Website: crate-barrel
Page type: payment
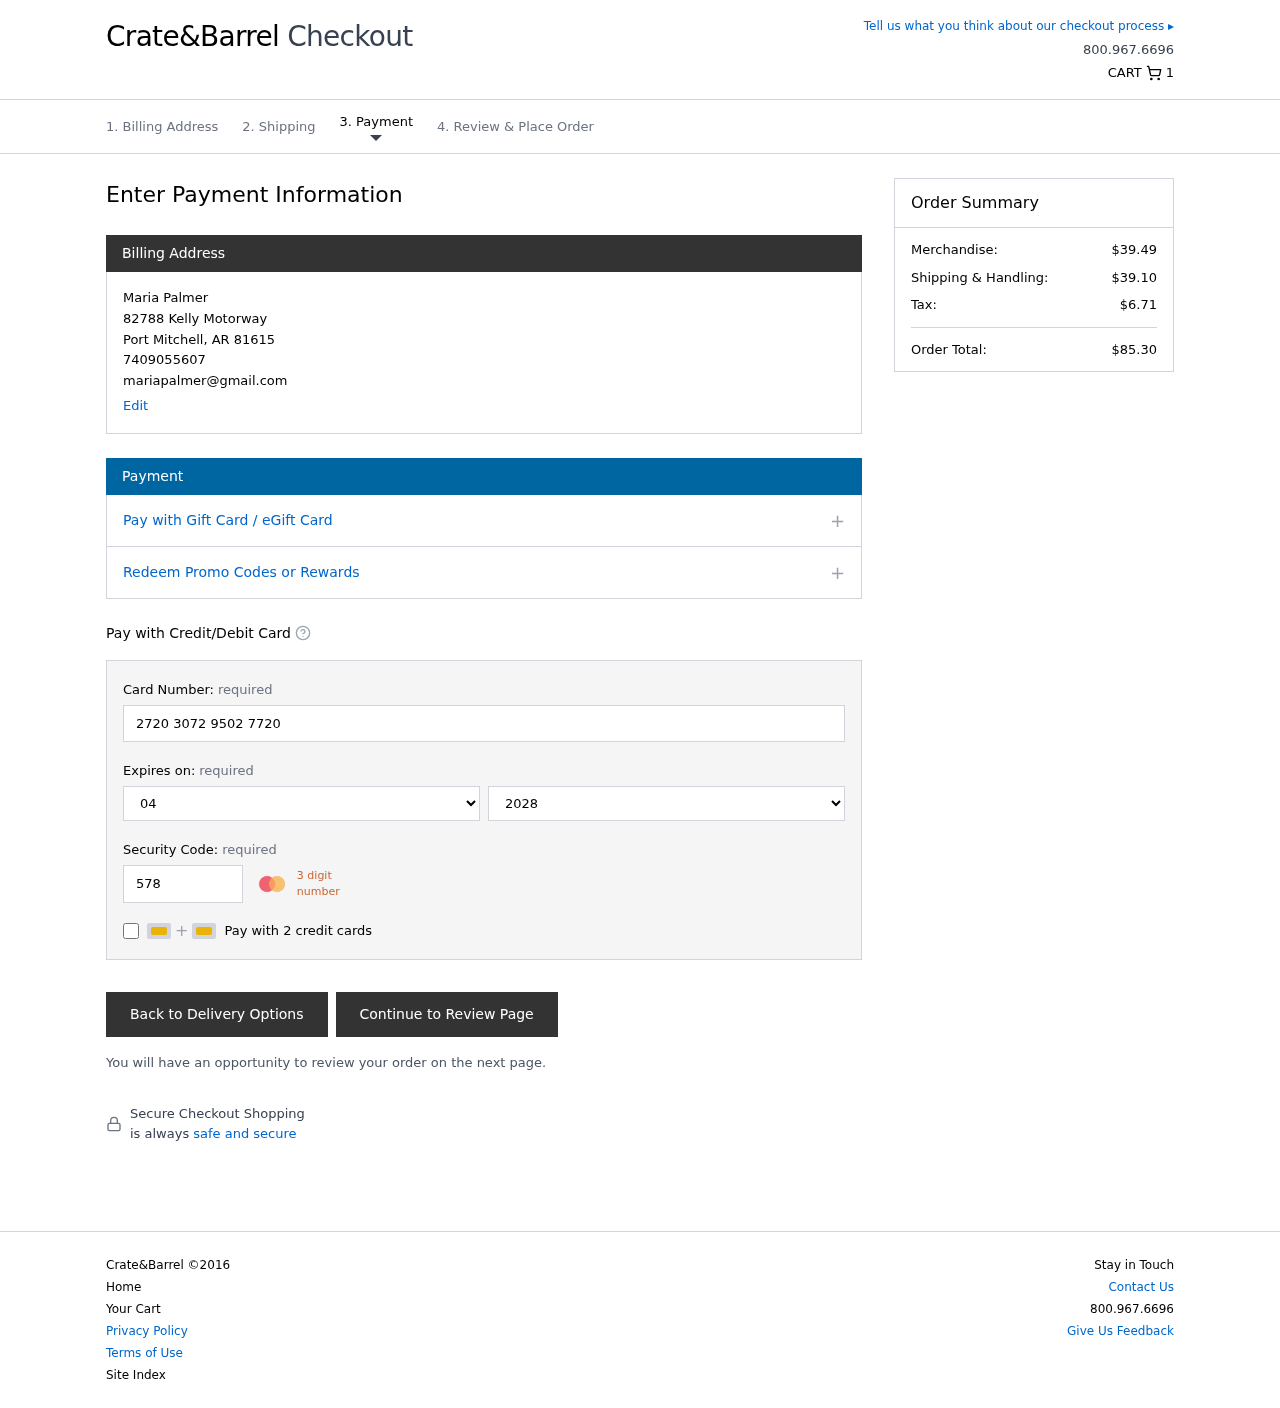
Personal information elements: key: PII_CARD_CVV
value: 578
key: PII_CARD_EXPIRY_MONTH
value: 04
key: PII_CARD_EXPIRY_YEAR
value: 28
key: PII_CARD_NUMBER
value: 2720 3072 9502 7720
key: PII_CITY
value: Port Mitchell
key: PII_EMAIL
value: mariapalmer@gmail.com
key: PII_FULLNAME
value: Maria Palmer
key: PII_PHONE
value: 7409055607
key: PII_POSTCODE
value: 81615
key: PII_STATE_ABBR
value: AR
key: PII_STREET
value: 82788 Kelly Motorway
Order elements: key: ORDER_NUM_ITEMS
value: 1
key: ORDER_SUBTOTAL
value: $39.49
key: ORDER_SHIPPING_COST
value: $39.10
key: ORDER_TAX
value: $6.71
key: ORDER_TOTAL
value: $85.30